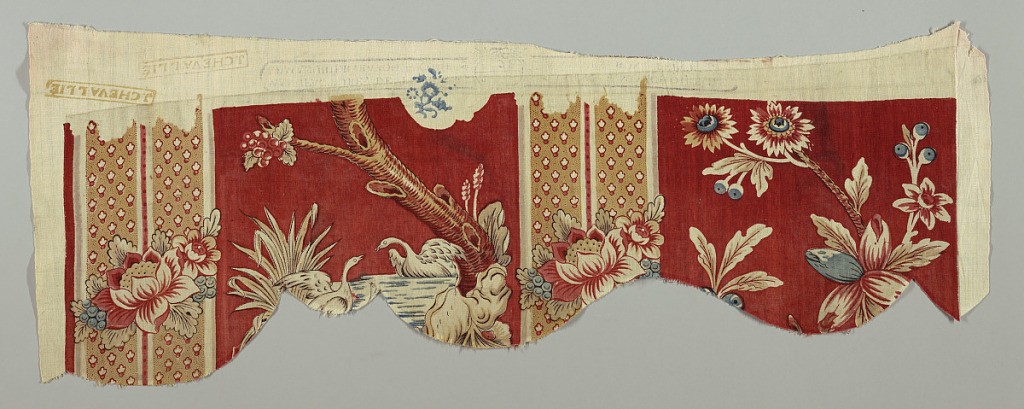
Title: Fragment with chef de piece
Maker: Bayon et Gautier Lemasurier, 1785 – 1808
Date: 1790–99
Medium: cotton Technique: block printed on plain weave
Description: Scalloped edge piece with design of swans in water, plants, and trees alternate with stripes. Blocks for two reds, black, yellow, blue and grey. Irregular outline of yellow block visible as are registration marks for darker red block.